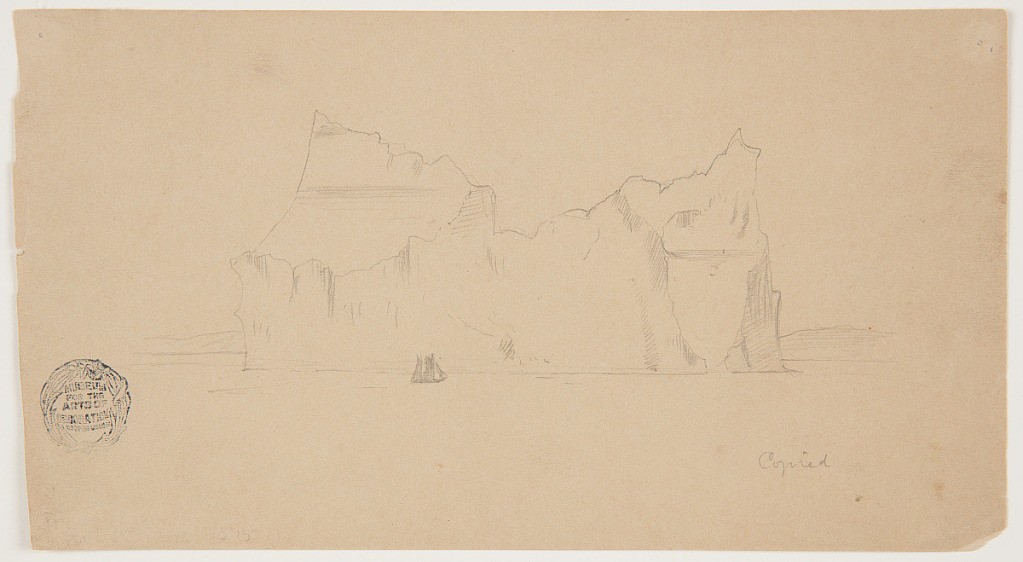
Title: The Iceberg, Canada
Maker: Frederic Edwin Church, American, 1826–1900
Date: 1859
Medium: Graphite on light brown wove paper
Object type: Drawing
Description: Seascape sketch near Newfoundland and Labrador, Canada, of a sailboat in front of and dwarfed by an enormous iceberg that dominates the composition at center. Crowned in pointed spires and craggy ridges, the monumental iceberg makes the ship below it appears a diminutive toy--its two dark sails in stark contrast with the white berg behind it. The iceberg's vertical edges precipitously plummet into the water below. In the background, a rolling, mountainous coastline is visible along the central horizontal axis.